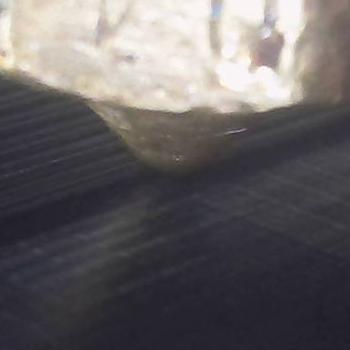
Flow rate: 59%